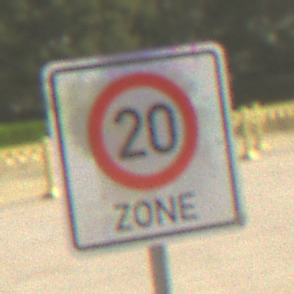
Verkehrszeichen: BeginnZone20
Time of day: MorningAfternoon
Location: Outdoor (Suburban)
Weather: Clear
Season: NotSpecified
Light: Natural